Question: The picture shows the balloon popping problem. You need to pop all the balloons in a certain order. The reward for a popped balloon is the product of itself and the values on the left and right balloons. If there is no balloon on the left or right, multiply the value of the balloon on the left or right by 1. You need only find the total maximum reward. Give me the number.
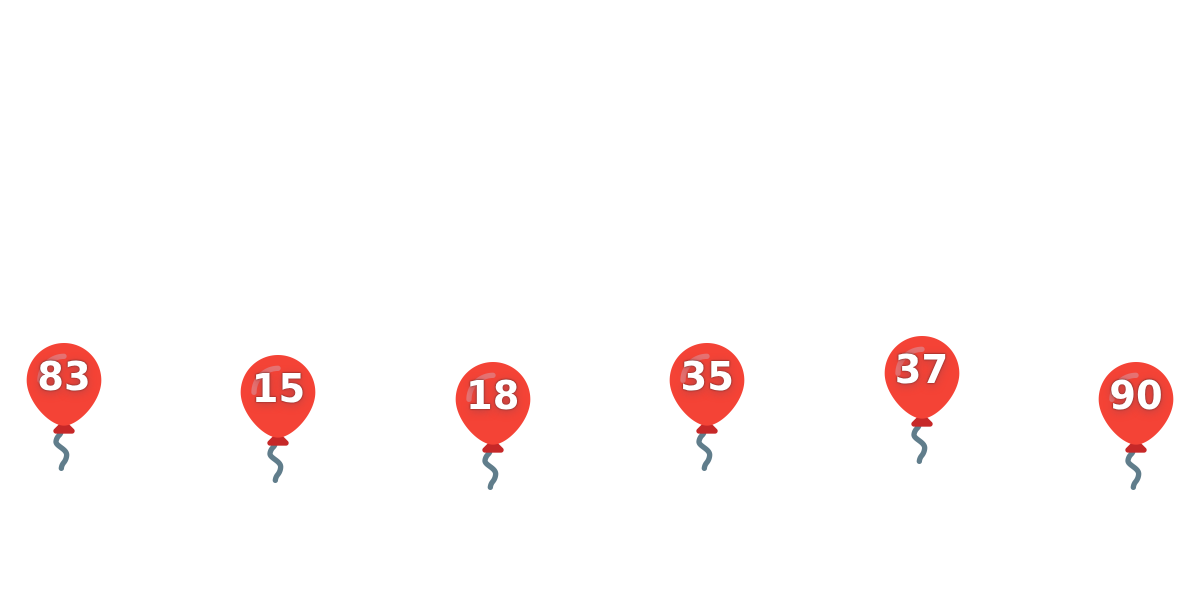
Answer: 466135